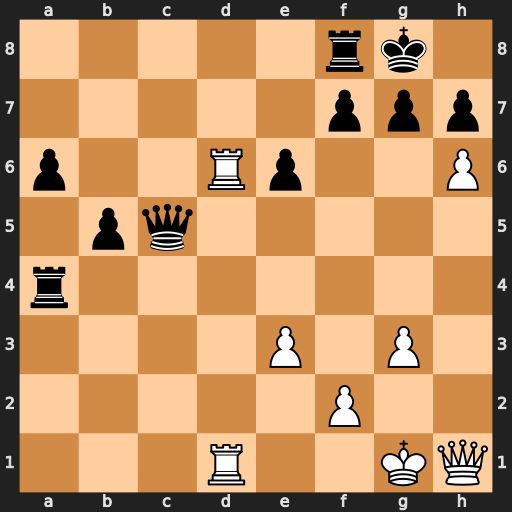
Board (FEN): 5rk1/5ppp/p2Rp2P/1pq5/r7/4P1P1/5P2/3R2KQ
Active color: w
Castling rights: -
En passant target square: -
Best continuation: Rd8 gxh6 Qxh6